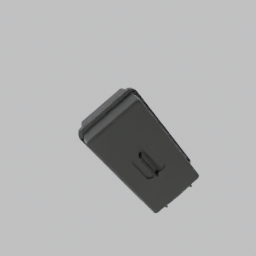
Label: tools